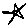
Label: star